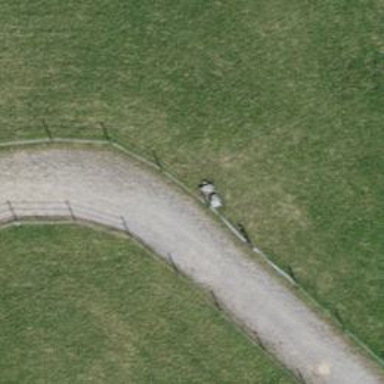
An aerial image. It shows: Bridleway.